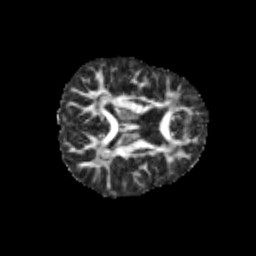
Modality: FA
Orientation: axial
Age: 13
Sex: female
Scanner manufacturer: siemens
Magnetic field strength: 3 T
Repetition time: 3.8 s
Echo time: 0.07 s